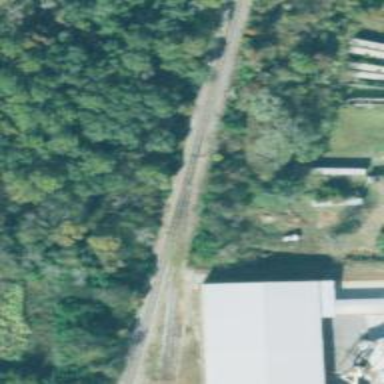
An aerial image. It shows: Railway spur junction.